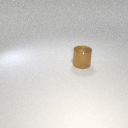
large brown metal cylinder